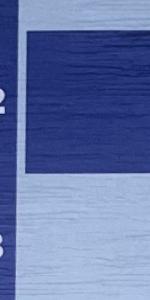
Label: Empty